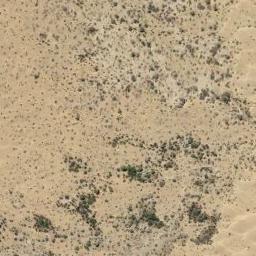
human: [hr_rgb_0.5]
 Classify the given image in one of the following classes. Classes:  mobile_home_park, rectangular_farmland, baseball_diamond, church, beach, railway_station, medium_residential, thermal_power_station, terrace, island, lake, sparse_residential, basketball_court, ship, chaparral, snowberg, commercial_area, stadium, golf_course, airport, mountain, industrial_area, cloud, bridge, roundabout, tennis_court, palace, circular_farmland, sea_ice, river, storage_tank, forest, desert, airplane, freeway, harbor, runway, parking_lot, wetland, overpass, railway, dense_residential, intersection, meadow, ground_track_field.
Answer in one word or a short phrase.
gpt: chaparral